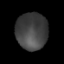
Tissue: lung
Cell type: Epithelial cells
Senescence score: 0.2203
Nuclear area (px): 1144
Mean DAPI intensity: 66.505